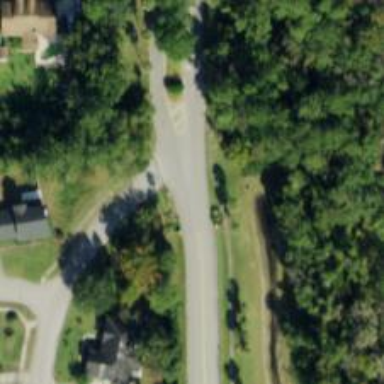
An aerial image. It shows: Residential road with sidewalk on the left side.